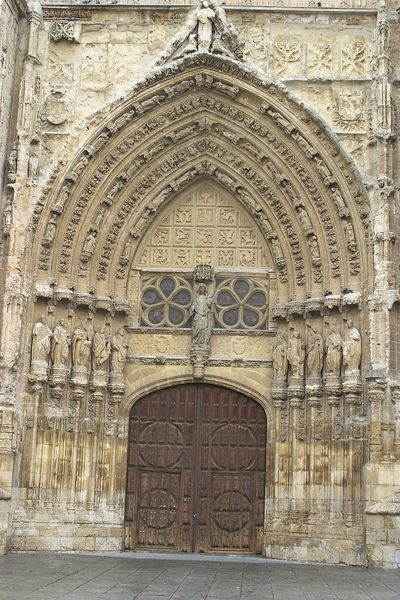
Titel: Kathedrale San Antolin in Palencia
Standort: Palencia, San Antolin (EU - E)
Schlagwörter: braun, fenster, frau, grau, holz, paris, tür, beige, ornament, architektur, geschichte, stein, kirche, gotik, skulptur, relief, bogen, fassade, pflaster, türe, platz, figuren, ornamente, tor, foto, fotografie, eingang, dom, münster, kathedrale, kapitell, portal, statuen, gotisch, rosette, spitzbogen, jesus, romanik, heilige, statuetten, maria, rosetten, bauwerk, tympanon, notre dame, thympanon, kalkstein, apostel, kirchenportal, türsturz, tüür, porikus, bildprogramm, gewändefiguren, reins, portalfiguren, heilihe, t+r, kirbhe, ma0werk, spitzrelief